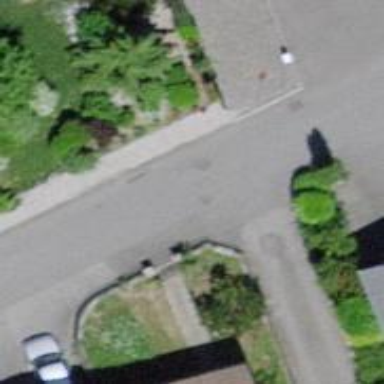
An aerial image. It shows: Residential road with no sidewalk.